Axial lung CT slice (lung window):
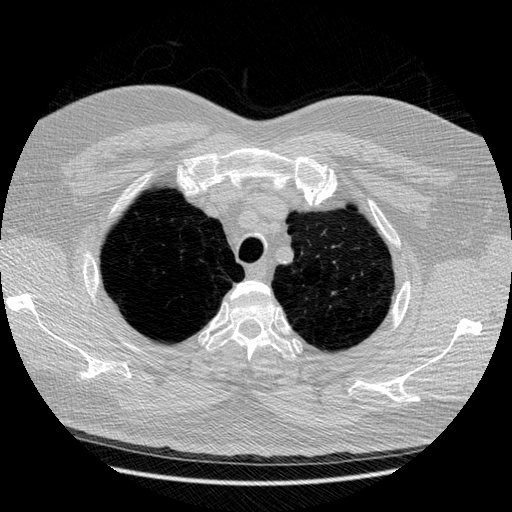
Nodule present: no